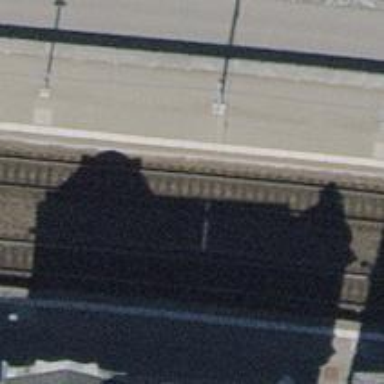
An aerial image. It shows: Solitary milestone along the railway.